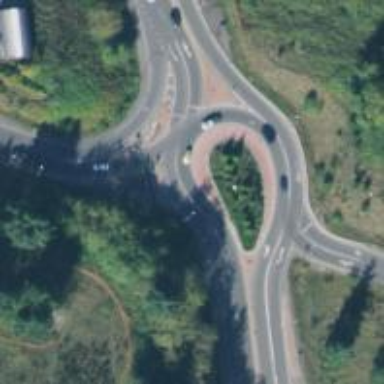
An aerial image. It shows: Secondary road with asphalt surface leading to roundabout.